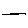
Label: line